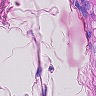
Metastatic tissue present: no